Question: I want to create a transparent circle.
I have used box-shadow to fill color outside the circle.
Its working fine on mozilla, IE10 and Safari (Works will prefix).

However, its not working properly in chrome(Version 40.0.2214.111 m) and opera(Version: 27.0.1689.69).
<URL>
'''
#overlay {
height: 442px;
width: 442px;
left: 50%;
margin: 204px 0 0 -221px;
position: absolute;
top: 0;
border-radius: 50%;
box-shadow: 0 0 1000px 1000px rgba(0,0,0,0.85);
}
'''
'''
<div id="overlay"></div>
'''
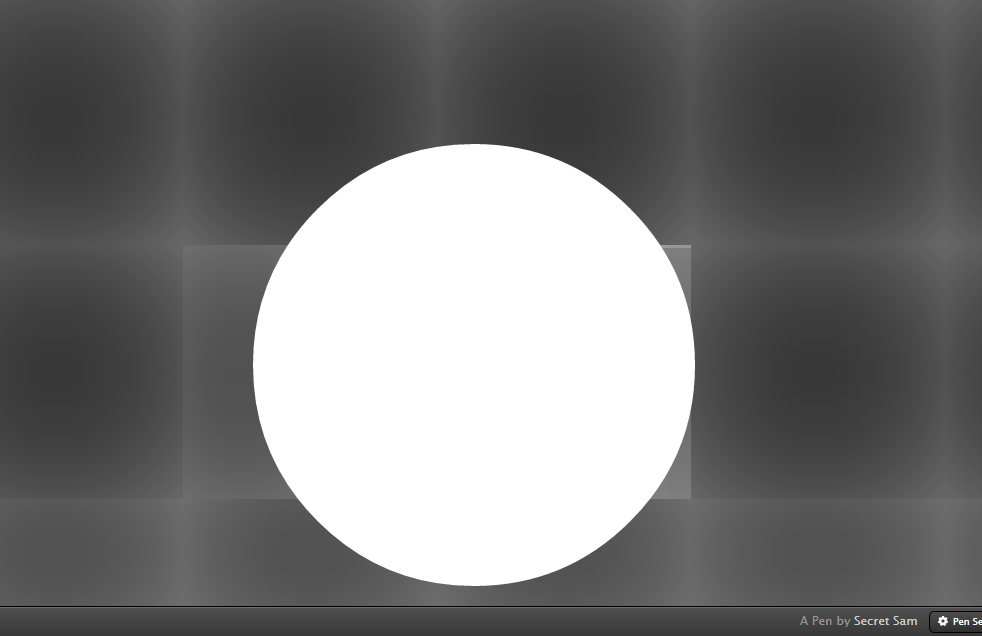
Answer: I messed up with the box-shadow by giving it high values.
I just changed box-shadow form
'''
box-shadow: 0 0 1000px 1000px rgba(0,0,0,0.85);
'''
to
'''
box-shadow: 0 0 0 1000px rgba(0,0,0,0.85);
'''
<URL>